Question: I'm trying to put a Google Map inside a Bootstrap content-tab (<URL>. This is my code for the map:
'''
<style>
#map_canvas {
width: 500px;
height: 400px;
}
</style>
<script src="https://maps.googleapis.com/maps/api/js?sensor=false"></script>
<script>
function initialize() {
var map_canvas = document.getElementById('map_canvas');
var mapOptions = {
center: new google.maps.LatLng(44.5403, -78.5463),
zoom: 8,
mapTypeId: google.maps.MapTypeId.ROADMAP
}
var map = new google.maps.Map(map_canvas, mapOptions);
};
google.maps.event.addDomListener(window, 'load', initialize);
</script>
'''
this is where I place the map_canvas div:
'''
<div class="tab-content">
...other divs here...
<div class='tab-pane fade' id='contact'>
<div class="row">
<div id="send_email" class='span4 pull-right'>
...blablabla a form here...
</div>
<div id="information" class='span8'>
<ul>...contact info...</ul>
<div id="map_canvas"></div>
</div>
</div>
</div>
'''
This is the code for the divs:
'''
$('#navtabs a').click(function (e) {
e.preventDefault();
$(this).tab('show');
});
'''
Really, nothing special about it. Yet for some reason the map is off to the side, and looks like this:

If I try and move it it just auto-fixes itself to be half-outside like in the picture. ommiting bootstrap.css solves the problem. Putting '#map_canvas' outside the content-tabs also solves the problem. Yet I can't tell exactly what's screwing it up.
It isn't related to the max-width issue <URL>:
'''
#map_canvas img,
.google-maps img {
max-width: none !important;
}
'''
I tried playing with chrome developer tools and scanning the divs and its parents, I went over the '.tab-content' inside bootstrap css, I tried ommiting the entirety of the img attributes inside the bootstrap.css, I tried <URL> from SO, to no avail.
Any help would be much appreciated.
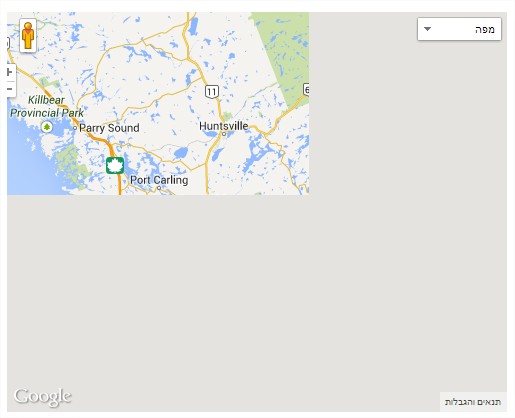
Answer: I had a hacky solution for this issue when this was happening to my map in a bootstrap modal.
When the the tab (or modal in my case) content has finished loading call:
'''
google.maps.event.trigger(MAP_OBJECT, "resize");
'''
And optionally:
'''
MAP_OBJECT.setCenter(center);
'''
Admittedly, the map for a brief moment looks the way it does in your screen shot and then looks normal.
Sorry I don't have a definitive fix for you!